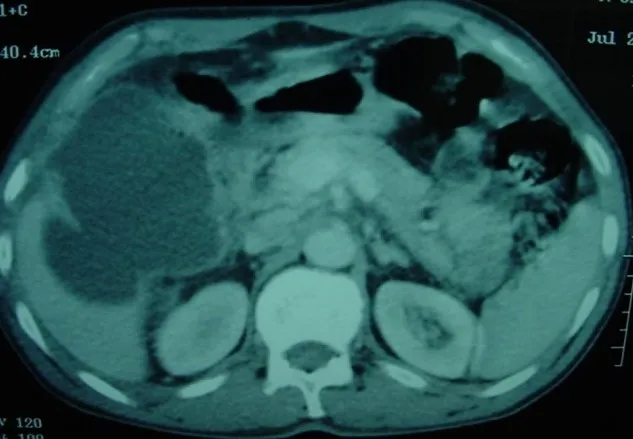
Gallbladder perforation due to acalculouscholecystitis seen at CT.
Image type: radiology (ct)